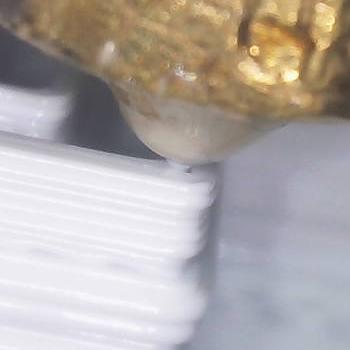
Flow rate: 84%